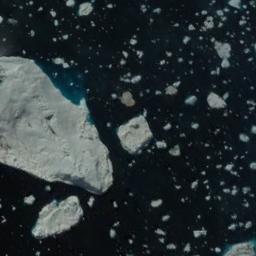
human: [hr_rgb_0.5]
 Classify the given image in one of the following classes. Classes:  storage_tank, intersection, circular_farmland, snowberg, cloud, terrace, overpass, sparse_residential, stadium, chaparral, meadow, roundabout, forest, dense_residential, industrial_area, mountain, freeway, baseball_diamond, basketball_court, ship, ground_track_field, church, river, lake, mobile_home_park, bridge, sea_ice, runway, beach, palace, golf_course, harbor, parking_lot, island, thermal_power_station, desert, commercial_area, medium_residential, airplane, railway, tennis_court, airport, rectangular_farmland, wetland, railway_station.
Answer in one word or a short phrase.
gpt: sea_ice